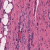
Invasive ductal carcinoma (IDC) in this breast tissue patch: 1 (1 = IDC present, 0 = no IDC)